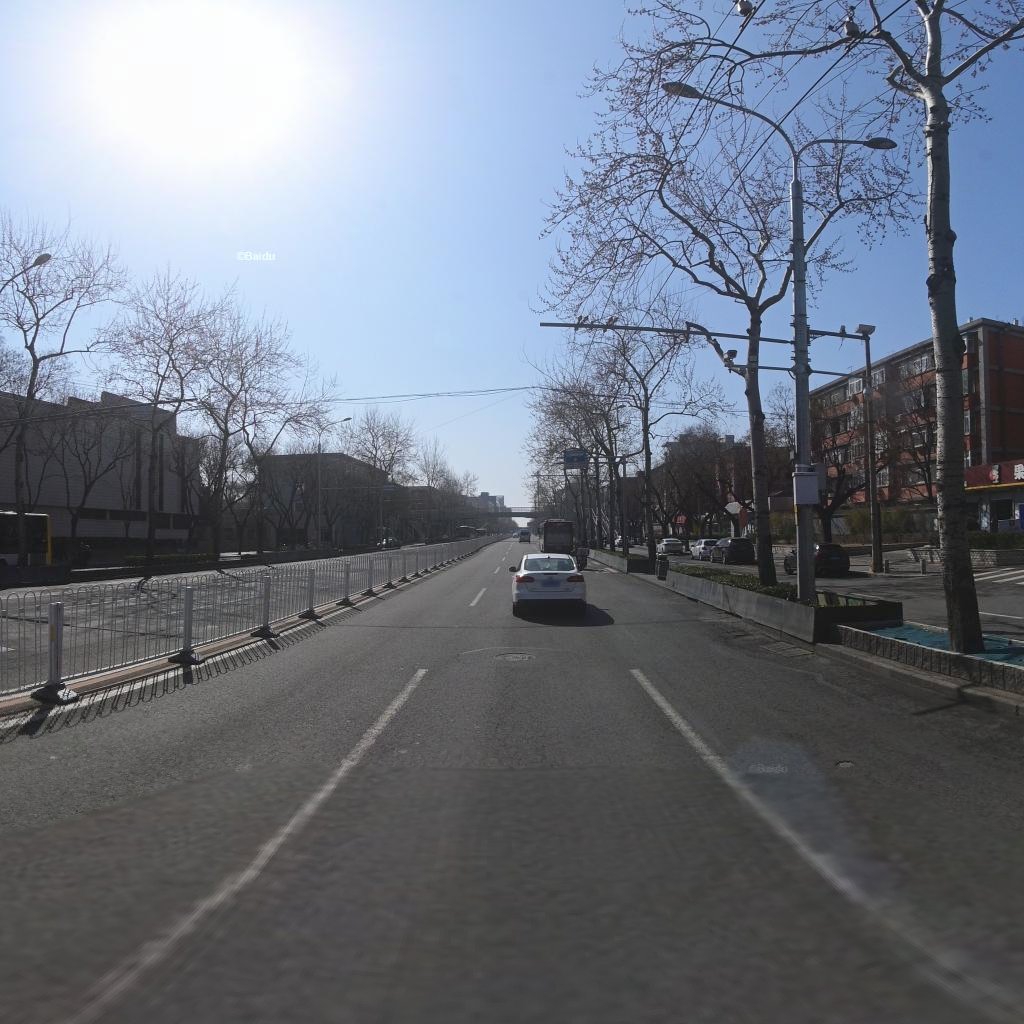
Region: Haidian
Road damage annotations: transverse patch, manhole cover, longitudinal patch, pothole